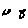
Label: fish